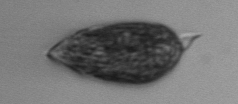
Label: Prorocentrum_micans